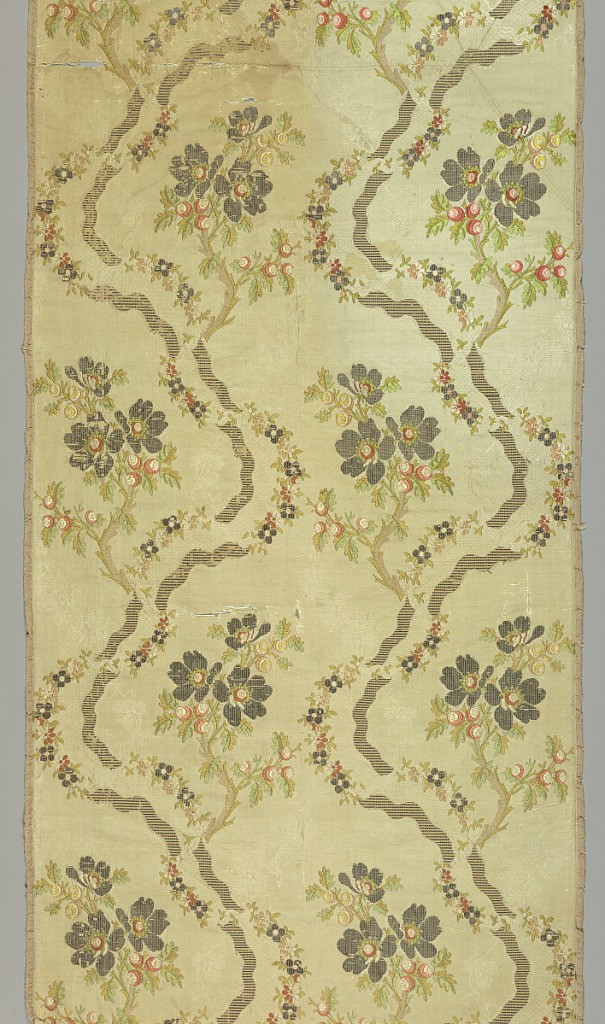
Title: Fragments
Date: mid-18th century
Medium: silk and metal Technique: continuous and discontinuous supplementary in a plain weave foundation; only the metal wefts are bound to the front in a regular order
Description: Two parallel curving branches with clusters of flowers on an ivory background. The pattern is achieved by horizontally turning every other minimum unit and placing all units one on top of the other.